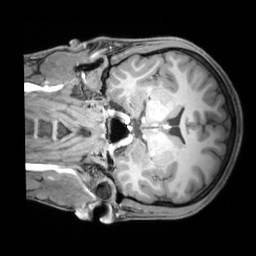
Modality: T1w
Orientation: coronal
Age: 24
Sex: male
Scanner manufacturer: siemens
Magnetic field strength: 3 T
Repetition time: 1.97 s
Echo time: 0.00206 s